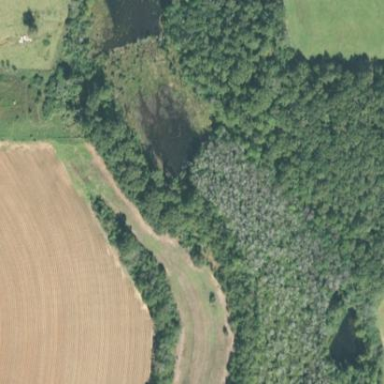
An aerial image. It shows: Swampy wetland area.